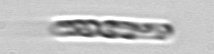
Label: Dactyliosolen_fragilissimus